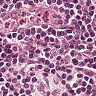
Metastatic tissue present: no